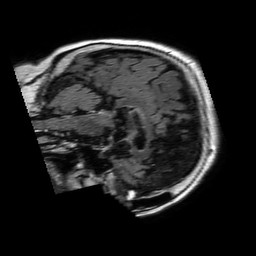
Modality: FLAIR
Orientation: sagittal
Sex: female
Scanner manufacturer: philips
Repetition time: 11 s
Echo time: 0.125 s